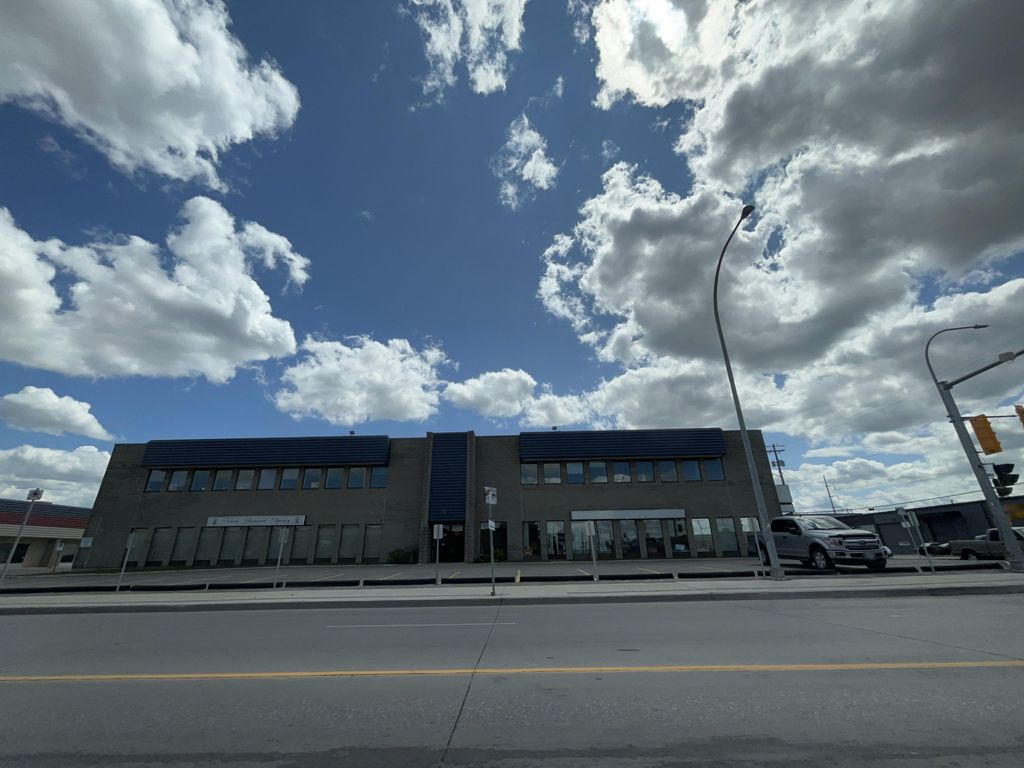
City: winnipeg